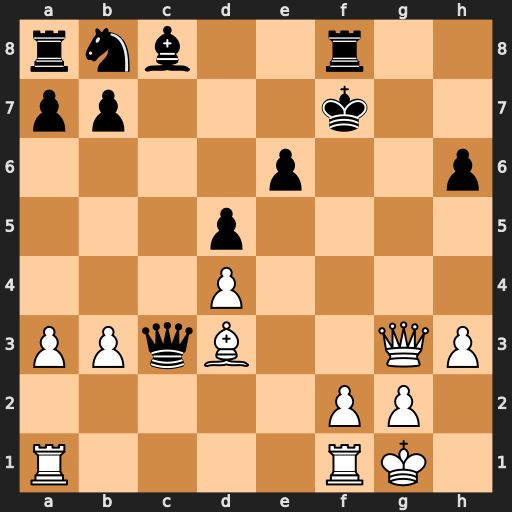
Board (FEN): rnb2r2/pp3k2/4p2p/3p4/3P4/PPqB2QP/5PP1/R4RK1
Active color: w
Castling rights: -
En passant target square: -
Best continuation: Bg6+ Kg7 Qxc3